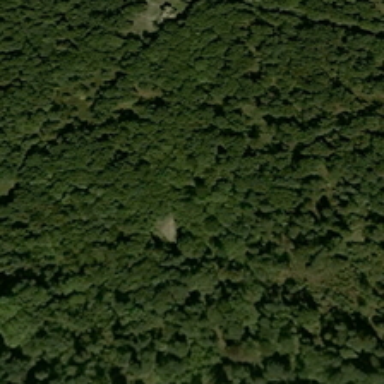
Many green trees form a piece of green forest .